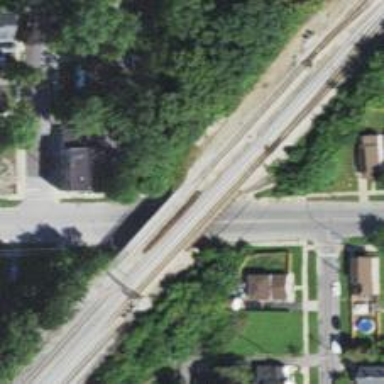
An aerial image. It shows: Railway bridge over siding rail service.